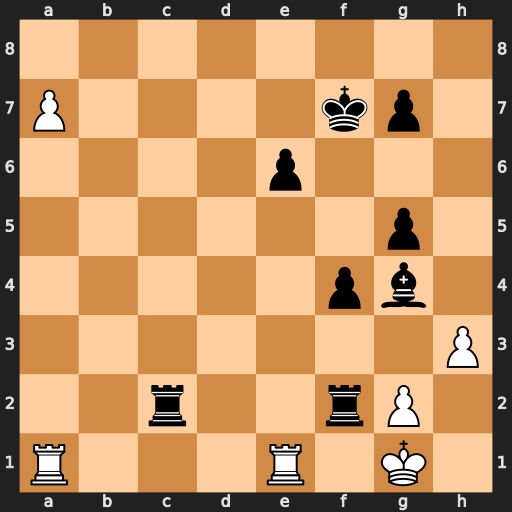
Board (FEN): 8/P4kp1/4p3/6p1/5pb1/7P/2r2rP1/R3R1K1
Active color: w
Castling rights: -
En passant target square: -
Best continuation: a8=Q Rxg2+ Qxg2 Rxg2+ Kxg2